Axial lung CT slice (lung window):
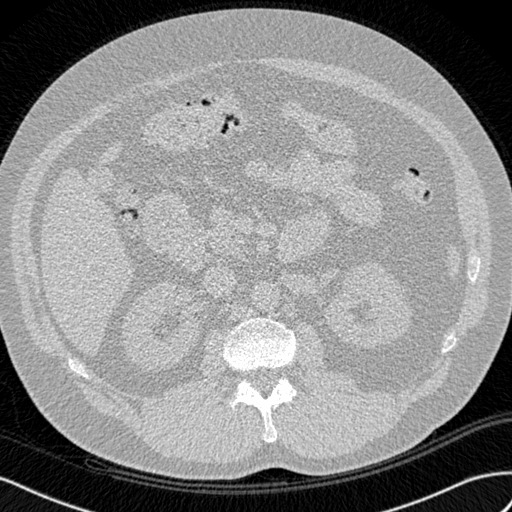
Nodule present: no